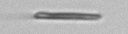
Label: fiber